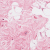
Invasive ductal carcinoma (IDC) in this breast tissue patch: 0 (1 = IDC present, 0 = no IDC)